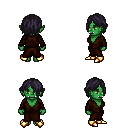
a pixel art fantasy rpg character, female body template, orc, green skin, brown robe, red pants, raven bangs hairstyle, gold boots, four views (front, back, left, right), 2x2 character sprite sheet, small pixel art, hard edges, no anti-aliasing